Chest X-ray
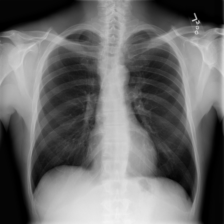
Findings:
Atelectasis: negative
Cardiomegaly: negative
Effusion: negative
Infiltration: negative
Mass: negative
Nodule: negative
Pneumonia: negative
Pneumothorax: negative
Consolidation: negative
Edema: negative
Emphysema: negative
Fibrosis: negative
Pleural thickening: negative
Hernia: negative